Question: I am using the below code to generate a visNetwork in circular layout format (image attached below)
'''
visNetwork(data$nodes,data$edges) %>% visIgraphLayout(layout="layout_in_circle")
'''
I want to change the layout in a way such that, green nodes in inner circle and blue nodes in outer circle. Please let me know how to achieve this.
Thanks in advance.

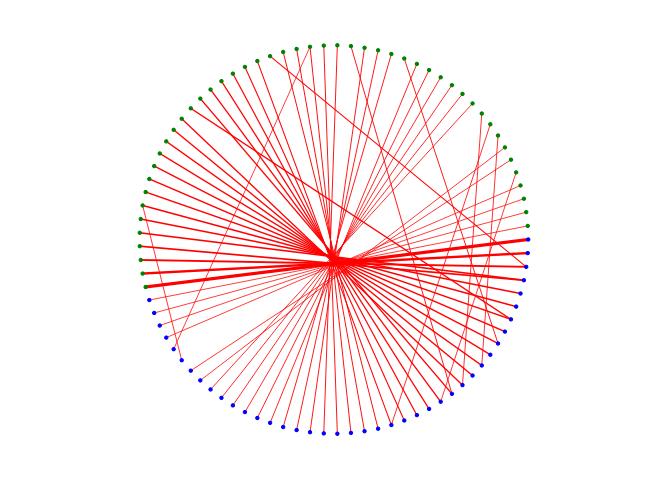
Answer: One way is to build the layout in igraph. You can feed it back into visNetwork at the end. I wasn't sure if you wanted the inner circle to connect to the outer. Both options are coded.
Call the green nodes 'nodes1' and the blue nodes 'nodes2', created by subsetting your nodes matrix.
'''
# edges within nodes1
edges1 <- edges[edges$from%in%nodes1$id & edges$to%in%nodes1$id, ]
# edges within nodes2
edges2 <- edges[edges$from%in%nodes2$id & edges$to%in%nodes2$id, ]
# edges within nodes1 or 2 = all edges if nodes1, 2 account for all nodes
edges12 <-edges[edges$from%in%c(nodes2$id,nodes1$id) &
edges$to%in%c(nodes2$id,nodes1$id) , ]
igraph1 <- graph.data.frame(edges1, directed=F, vertices=nodes1)
igraph2 <- graph.data.frame(edges2, directed=F, vertices=nodes2)
# inner circle doesn't connect to outer:
igraph12a <- graph.data.frame(rbind(edges1, edges2), directed = F,
vertices = rbind(nodes1, nodes2))
# inner circle can connect to outer:
igraph12b <- graph.data.frame(edges12, directed = F, vertices =
rbind(nodes1, nodes2))
l1 = layout.circle(igraph1)
l2 = layout.circle(igraph2)
l12 = rbind(l1, l2 * 0.5) # 0.5 term scales the inner circle size
# plot both circles
plot.igraph(igraph1, layout = l1, rescale = F)
plot.igraph(igraph2, layout = l2*.5, add = T, rescale = F)
# plot both circles at once
plot.igraph(igraph12a, layout = l12, rescale = F)
# plot both circles with possible connections between them
plot.igraph(igraph12b, layout = l12, rescale = F)
'''
Then, if you prefer it in visNetwork you can do that. Make sure you have an UPDATED version of visNetwork because the layout.norm with layoutMatrix capability is a recent addition:
'''
visNetwork(nodes = rbind(nodes1, nodes2), edges = edges12) %>%
visIgraphLayout(layout="layout.norm", layoutMatrix = l12)
'''
Of course, you'll want to add node colors to all of these.